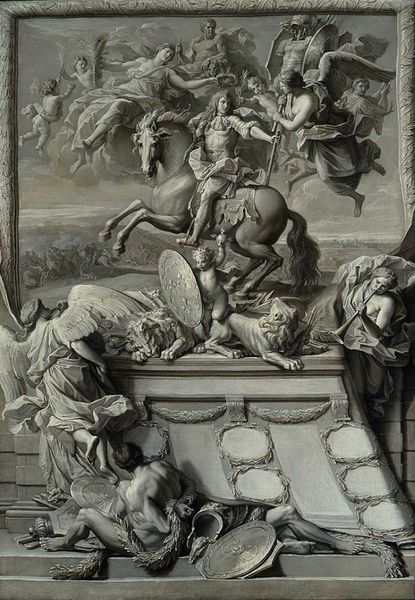
Titel: Vorlage für ein Thesenblatt mit der Verherrlichung des Herzogs Philipp von Orléans
Künstler: Noël Coypel
Standort: Karlsruhe
Institution: Staatliche Kunsthalle Karlsruhe
Schlagwörter: akt, angriff, dunkel, feder, flügel, gemälde, gott, gruppe, haut, held, himmel, kampf, kämpfer, mann, nackt, weiß, wolken, frauen, landschaft, menschen, sitzen, frankreich, frau, grau, hintergrund, kleider, marmor, männer, schwarz, zeichnung, hund, tier, tiere, tuch, hochformat, malerei, muster, ornament, barock, falten, federn, historie, mensch, rahmen, silber, sockel, stein, tod, tot, bild, instrument, horizont, kirche, figur, gewand, stehend, tücher, gewänder, kind, blatt, girlande, pflanze, locken, fliegen, kinder, kreis, pferd, reiter, rund, engel, putte, putto, ranken, skulptur, statue, fesseln, hufe, mähne, perücke, reiten, reiterbild, ritt, sattel, schweif, relief, topf, liegen, stab, fahne, grafik, graphik, monochrom, empore, grisaille, rand, laut, ölgemälde, gewalt, krieg, schlacht, treppe, wild, zerstörung, kaiser, könig, lanze, muskeln, musizieren, ornamente, stuck, palmwedel, stufen, faltenwurf, plastik, podest, foto, schild, treppenstufen, panzer, medaillon, schweben, denkmal, druck, schwarz-weiß, schraffur, stich, gebogen, gefangen, schilder, schwert, waffen, leichen, soldat, tote, fliegend, napoleon, helm, herrscher, allegorie, kranz, lorbeer, lorbeerkranz, mythologie, göttin, ritter, darstellung, fürst, heer, kämpfen, rüstung, sieg, altar, girlanden, wappen, flöte, skulpturen, löwen, ross, antik, götter, jüngstes gericht, teufel, zeus, olymp, krieger, hellebarde, heiliger, johanna, feldherr, löwe, heilige, kränze, opfer, speer, trompeten, fresko, aufbruch, fanfare, ähren, posaune, putten, gefangener, kupferstich, graustufen, illusion, putti, heroisch, blasen, sieger, verzierungen, verbogen, drache, zufriedenheit, himmelfahrt, herrscherportrait, herscher, ludwig, szepter, standbild, drachentöter, georg, heiliger georg, grabmal, monument, steigen, aufbäumen, reiterstandbild, bauwerk, schar, reiterdenkmal, dreidimensional, fundament, schilde, apotheose, trompete, medaillons, plattform, verzerrt, epitaph, raubkatzen, sperr, schil, gefesselt, gefallener, reichsapfel, heerscharen, schlid, kartuschen, himmlisch, trompeter, wappenschild, gewnd, fama, schutzschild, schweig, ruhm, engelsflügel, graumalerei, uch, marmaor, kamfp, monchrom, historiendarstellung, siegerkranz, besiegter, max emanuel, l, kapmf, kauser, trompete#himmel, leichn, pfeld, ritterstatue, lösen, wilde reiterei, weiss gehoben, seigerschalcht, siockel, potest, aporthose, reiterstandbild#, stucco lustro, shcilder, graisille, verteigigung, pyramidaler aufbau, giarlande